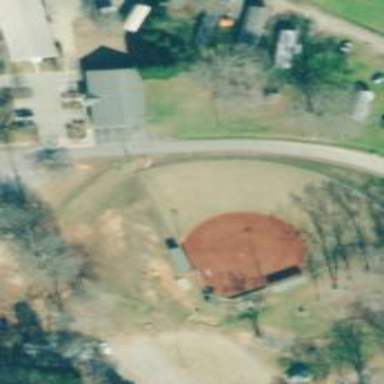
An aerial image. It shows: Baseball pitch for leisure land.